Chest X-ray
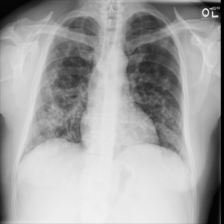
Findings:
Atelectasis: negative
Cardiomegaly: negative
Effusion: negative
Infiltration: positive
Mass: positive
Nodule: positive
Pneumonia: negative
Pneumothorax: negative
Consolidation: negative
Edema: negative
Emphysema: negative
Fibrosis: negative
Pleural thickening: negative
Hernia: negative